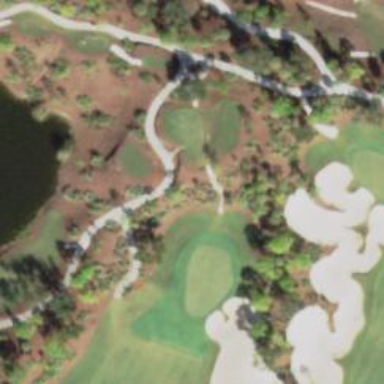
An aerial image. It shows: Path for both road and golf.